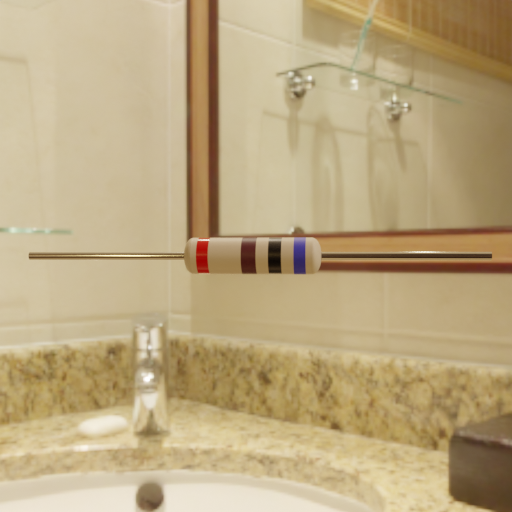
Resistor colour bands (in order): red, brown, black, blue